Question: I am using Sherlock Action Tabs and consequently have a fragment activity for a tab. Unfortunately, when the keyboard appears the following happens:

The keyboard overlaps two buttons directly below the third text box. However, I want the two buttons to be in view when the keyboard is open.
I have tried a couple of things:
- 'android:windowSoftInputMode="adjustResize"''android:windowSoftInputMode="adjustPan"'-
This is the XML for the fragment:
'''
<ScrollView
xmlns:android="http://schemas.android.com/apk/res/android"
android:layout_width="fill_parent"
android:layout_height="fill_parent" >
<LinearLayout
android:layout_width="fill_parent"
android:layout_height="fill_parent"
android:background="#EBEBEB"
android:orientation="vertical" >
<RelativeLayout
android:layout_width="fill_parent"
android:layout_height="fill_parent"
android:layout_marginLeft="10dp"
android:layout_marginRight="10dp"
android:layout_marginTop="20dp"
android:layout_weight="1"
android:gravity="right" >
<EditText
android:id="@+id/TextBox"
android:layout_width="fill_parent"
android:layout_height="wrap_content"
android:background="#ffffff"
android:height="50dp"
android:hint="@string/BoxHint"
android:paddingLeft="15dp" >
</EditText>
<TextView
android:id="@+id/LocBoxHint"
android:layout_width="50dp"
android:layout_height="50dp"
android:layout_below="@+id/TextBox"
android:background="#ffffff"
android:gravity="center"
android:padding="10dp"
android:text="\@"
android:textSize="22dp" />
<EditText
android:id="@+id/LocBox"
android:layout_width="fill_parent"
android:layout_height="50dp"
android:layout_below="@+id/TextBox"
android:layout_toRightOf="@+id/LocBoxHint"
android:background="#ffffff"
android:hint="Joey&apos;s Pizza" >
</EditText>
<TextView
android:id="@+id/DateTimeBoxHint"
android:layout_width="50dp"
android:layout_height="50dp"
android:layout_below="@+id/LocBoxHint"
android:background="#ffffff"
android:gravity="center"
android:padding="10dp"
android:text="#"
android:textSize="22dp" />
<EditText
android:id="@+id/DateTimeBox"
android:layout_width="fill_parent"
android:layout_height="50dp"
android:layout_below="@+id/LocBox"
android:layout_toRightOf="@+id/DateTimeBoxHint"
android:background="#ffffff"
android:hint="Friday 8pm"
android:paddingRight="60dp"
android:layout_marginBottom="50dp" />
<ImageButton
android:id="@+id/DateTimePicker"
android:layout_width="50dp"
android:layout_height="50dp"
android:layout_alignParentRight="true"
android:layout_below="@+id/LocBox"
android:onClick="dateTimeButton"
android:src="@drawable/ic_menu_today"
android:background="#ffffff" />
<LinearLayout
android:layout_width="fill_parent"
android:layout_height="50dp"
android:layout_below="@+id/DateTimeBox"
android:orientation="horizontal"
android:layout_marginTop="-50dp" >
<Button
android:id="@+id/infoButton"
android:layout_width="fill_parent"
android:layout_height="50dp"
android:layout_weight="5"
android:onClick="infoButton"
android:text="i"
android:textColor="#ffffff" />
<Button
android:id="@+id/Button"
android:layout_width="fill_parent"
android:layout_height="50dp"
android:layout_weight="2"
android:onClick="planButton"
android:text="@string/Button"
android:textColor="#ffffff"
/>
</LinearLayout>
</RelativeLayout>
</LinearLayout>
'''
Any thoughts?
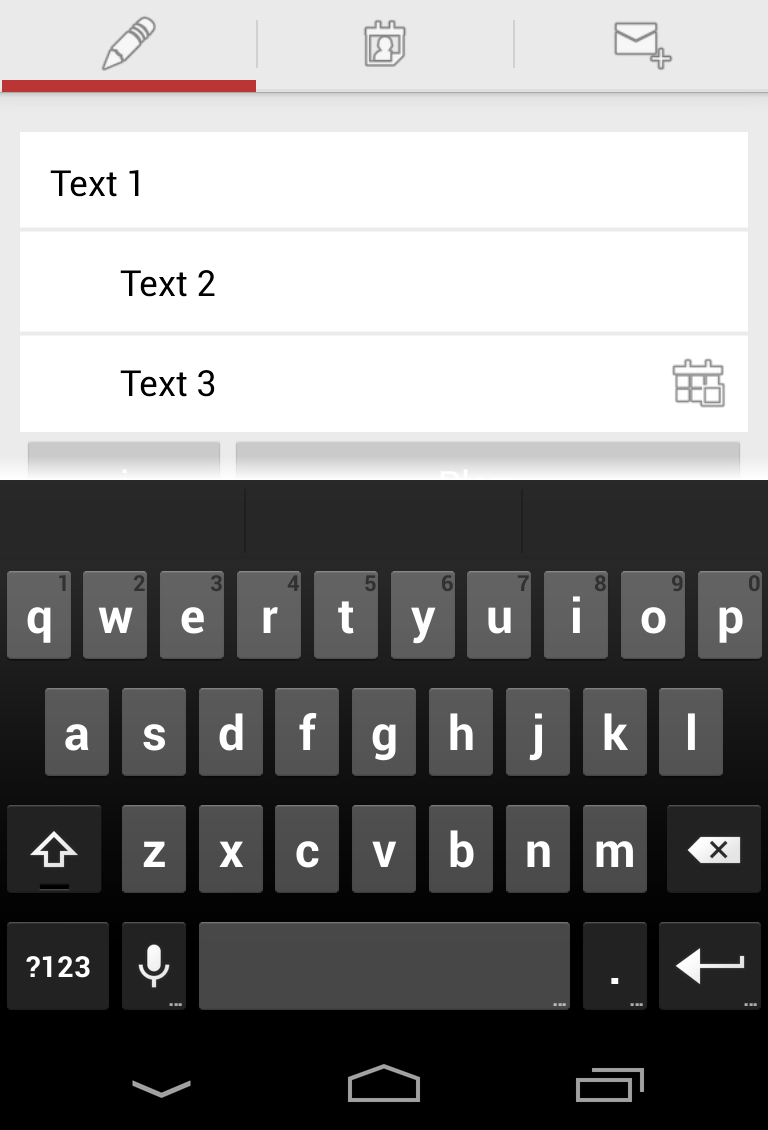
Answer: your parent layout is linear change it in relative layout like the following code
'''
<?xml version="1.0" encoding="UTF-8"?>
<RelativeLayout xmlns:android="http://schemas.android.com/apk/res/android"
android:id="@+id/linearLayout1"
android:layout_width="fill_parent"
android:layout_height="wrap_content"
android:background="@drawable/theme_black_bg" >
<LinearLayout
android:layout_width="fill_parent"
android:layout_height="fill_parent"
android:layout_above="@+id/bottom_bar"
android:layout_below="@+id/top_bar"
android:layout_marginTop="15dip"
android:gravity="center_horizontal"
android:orientation="vertical" >
<LinearLayout
android:id="@+id/linearlayout"
android:layout_width="wrap_content"
android:layout_height="wrap_content"
android:background="@drawable/email_edit_bg"
android:gravity="center_horizontal"
android:orientation="vertical" >
<EditText
android:id="@+id/LoginEmailAddressEditTextView"
android:layout_width="wrap_content"
android:layout_height="wrap_content"
android:layout_gravity="center"
android:background="@drawable/edit_text_bg"
android:ems="2"
android:hint="Please enter email"
android:paddingLeft="5dip"
android:paddingRight="5dip"
android:focusable="true"
android:focusableInTouchMode="true"
android:singleLine="true"
android:textColor="@color/label_color_white"
android:textColorHint="#FFFFFFFF"
android:textSize="12sp" />
</LinearLayout>
<ImageView
android:layout_width="fill_parent"
android:layout_height="wrap_content"
android:layout_marginBottom="10dip"
android:layout_marginTop="10dip"
android:background="@drawable/separator_bg" />
<EditText
android:id="@+id/LoginPasswordEditTextView"
android:layout_width="wrap_content"
android:layout_height="wrap_content"
android:background="@drawable/edit_text_bg"
android:ems="2"
android:hint="@string/hint_password"
android:inputType="textPassword"
android:paddingLeft="5dip"
android:paddingRight="5dip"
android:singleLine="true"
android:textColor="@color/label_color_white"
android:textColorHint="#FFFFFFFF"
android:textSize="12sp" />
<Button
android:id="@+id/LoginScreenLoginButton"
android:layout_width="wrap_content"
android:layout_height="wrap_content"
android:layout_marginTop="10dip"
android:background="@drawable/login_btn_selector" />
<ImageView
android:layout_width="fill_parent"
android:layout_height="wrap_content"
android:layout_marginBottom="10dip"
android:layout_marginTop="10dip"
android:background="@drawable/separator_bg" />
<Button
android:id="@+id/LoginScreenForgotPasswordButton"
android:layout_width="wrap_content"
android:layout_height="wrap_content"
android:layout_marginTop="10dip"
android:background="@drawable/forgot_password_btn_selector" />
</LinearLayout>
<include
android:id="@+id/bottom_bar"
android:layout_alignParentBottom="true"
layout="@layout/bottom_advertisement_merge_layout" />
</RelativeLayout>
'''